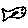
Label: fish